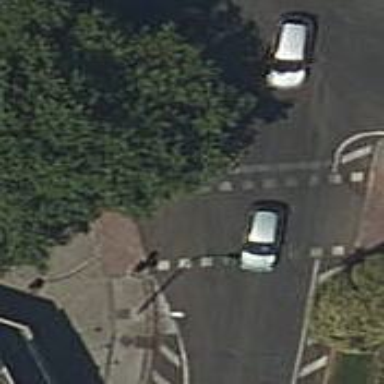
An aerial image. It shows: Road crossing with traffic signals.